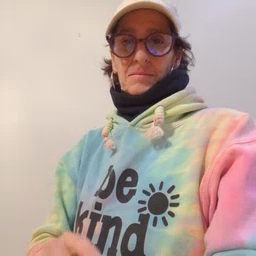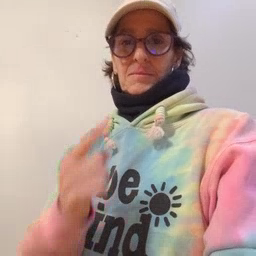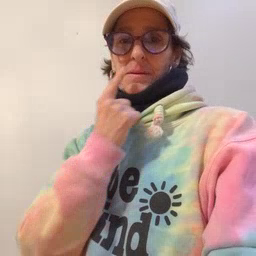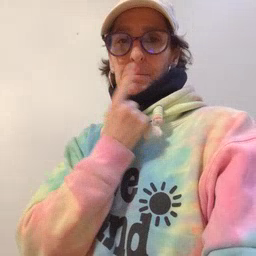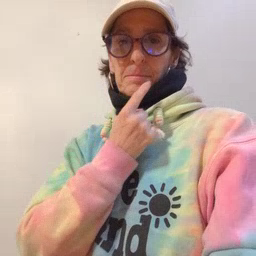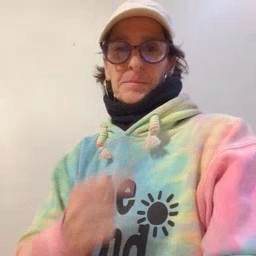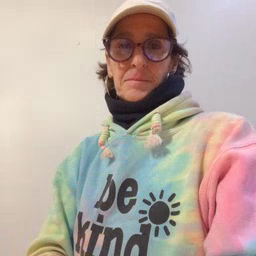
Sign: lips